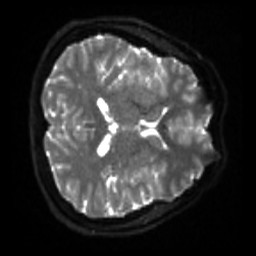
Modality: sbref
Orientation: axial
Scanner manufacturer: siemens
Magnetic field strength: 3 T
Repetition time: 4 s
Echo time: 0.0594 s